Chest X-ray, PA view. Patient: 82 years old, sex F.
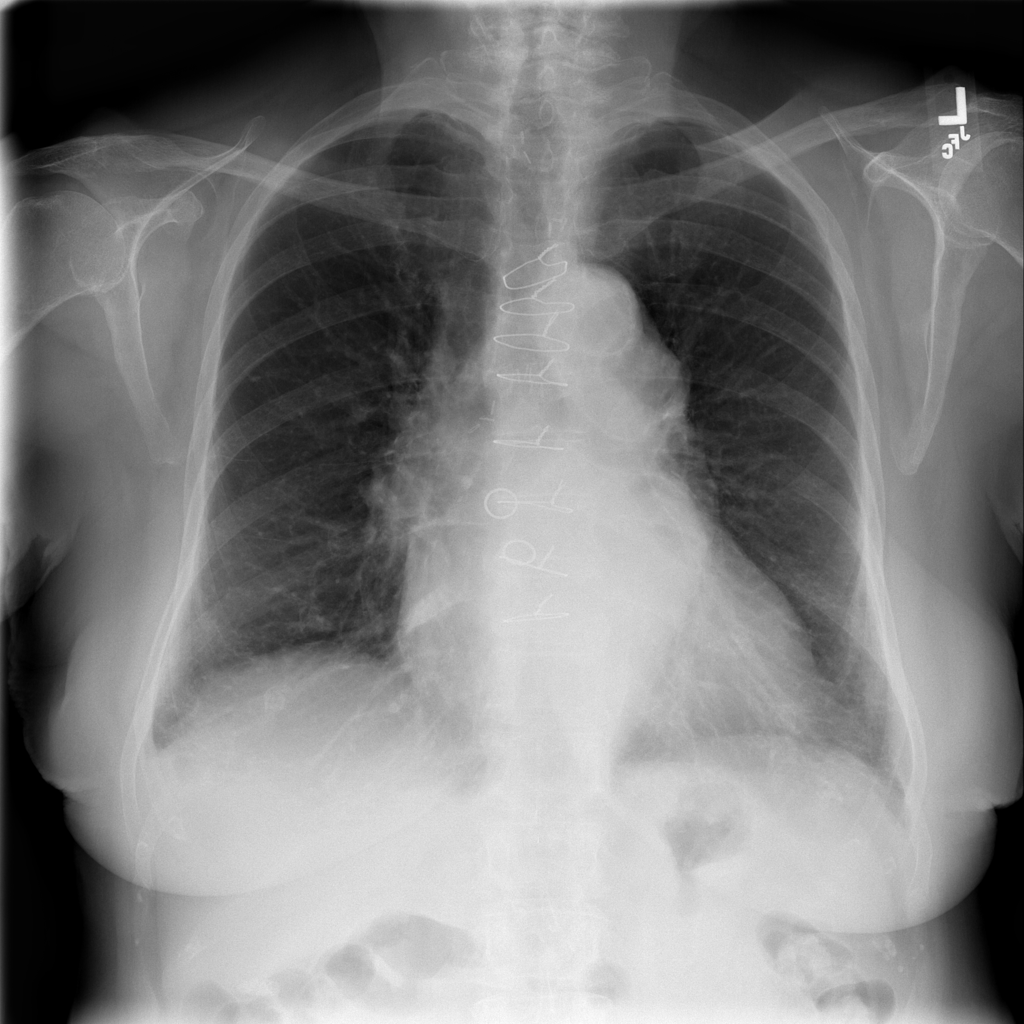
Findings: No Finding